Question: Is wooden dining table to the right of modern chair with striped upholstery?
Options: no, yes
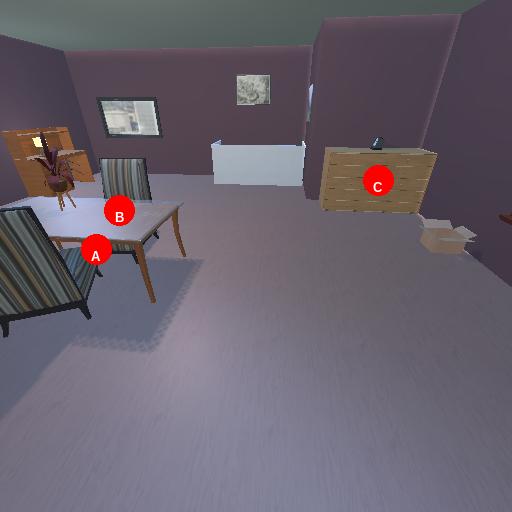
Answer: no